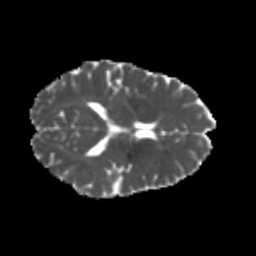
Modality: MD
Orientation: axial
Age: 25
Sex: female
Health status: healthy
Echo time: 0.074 s